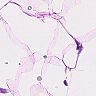
Metastatic tissue present: no